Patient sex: F
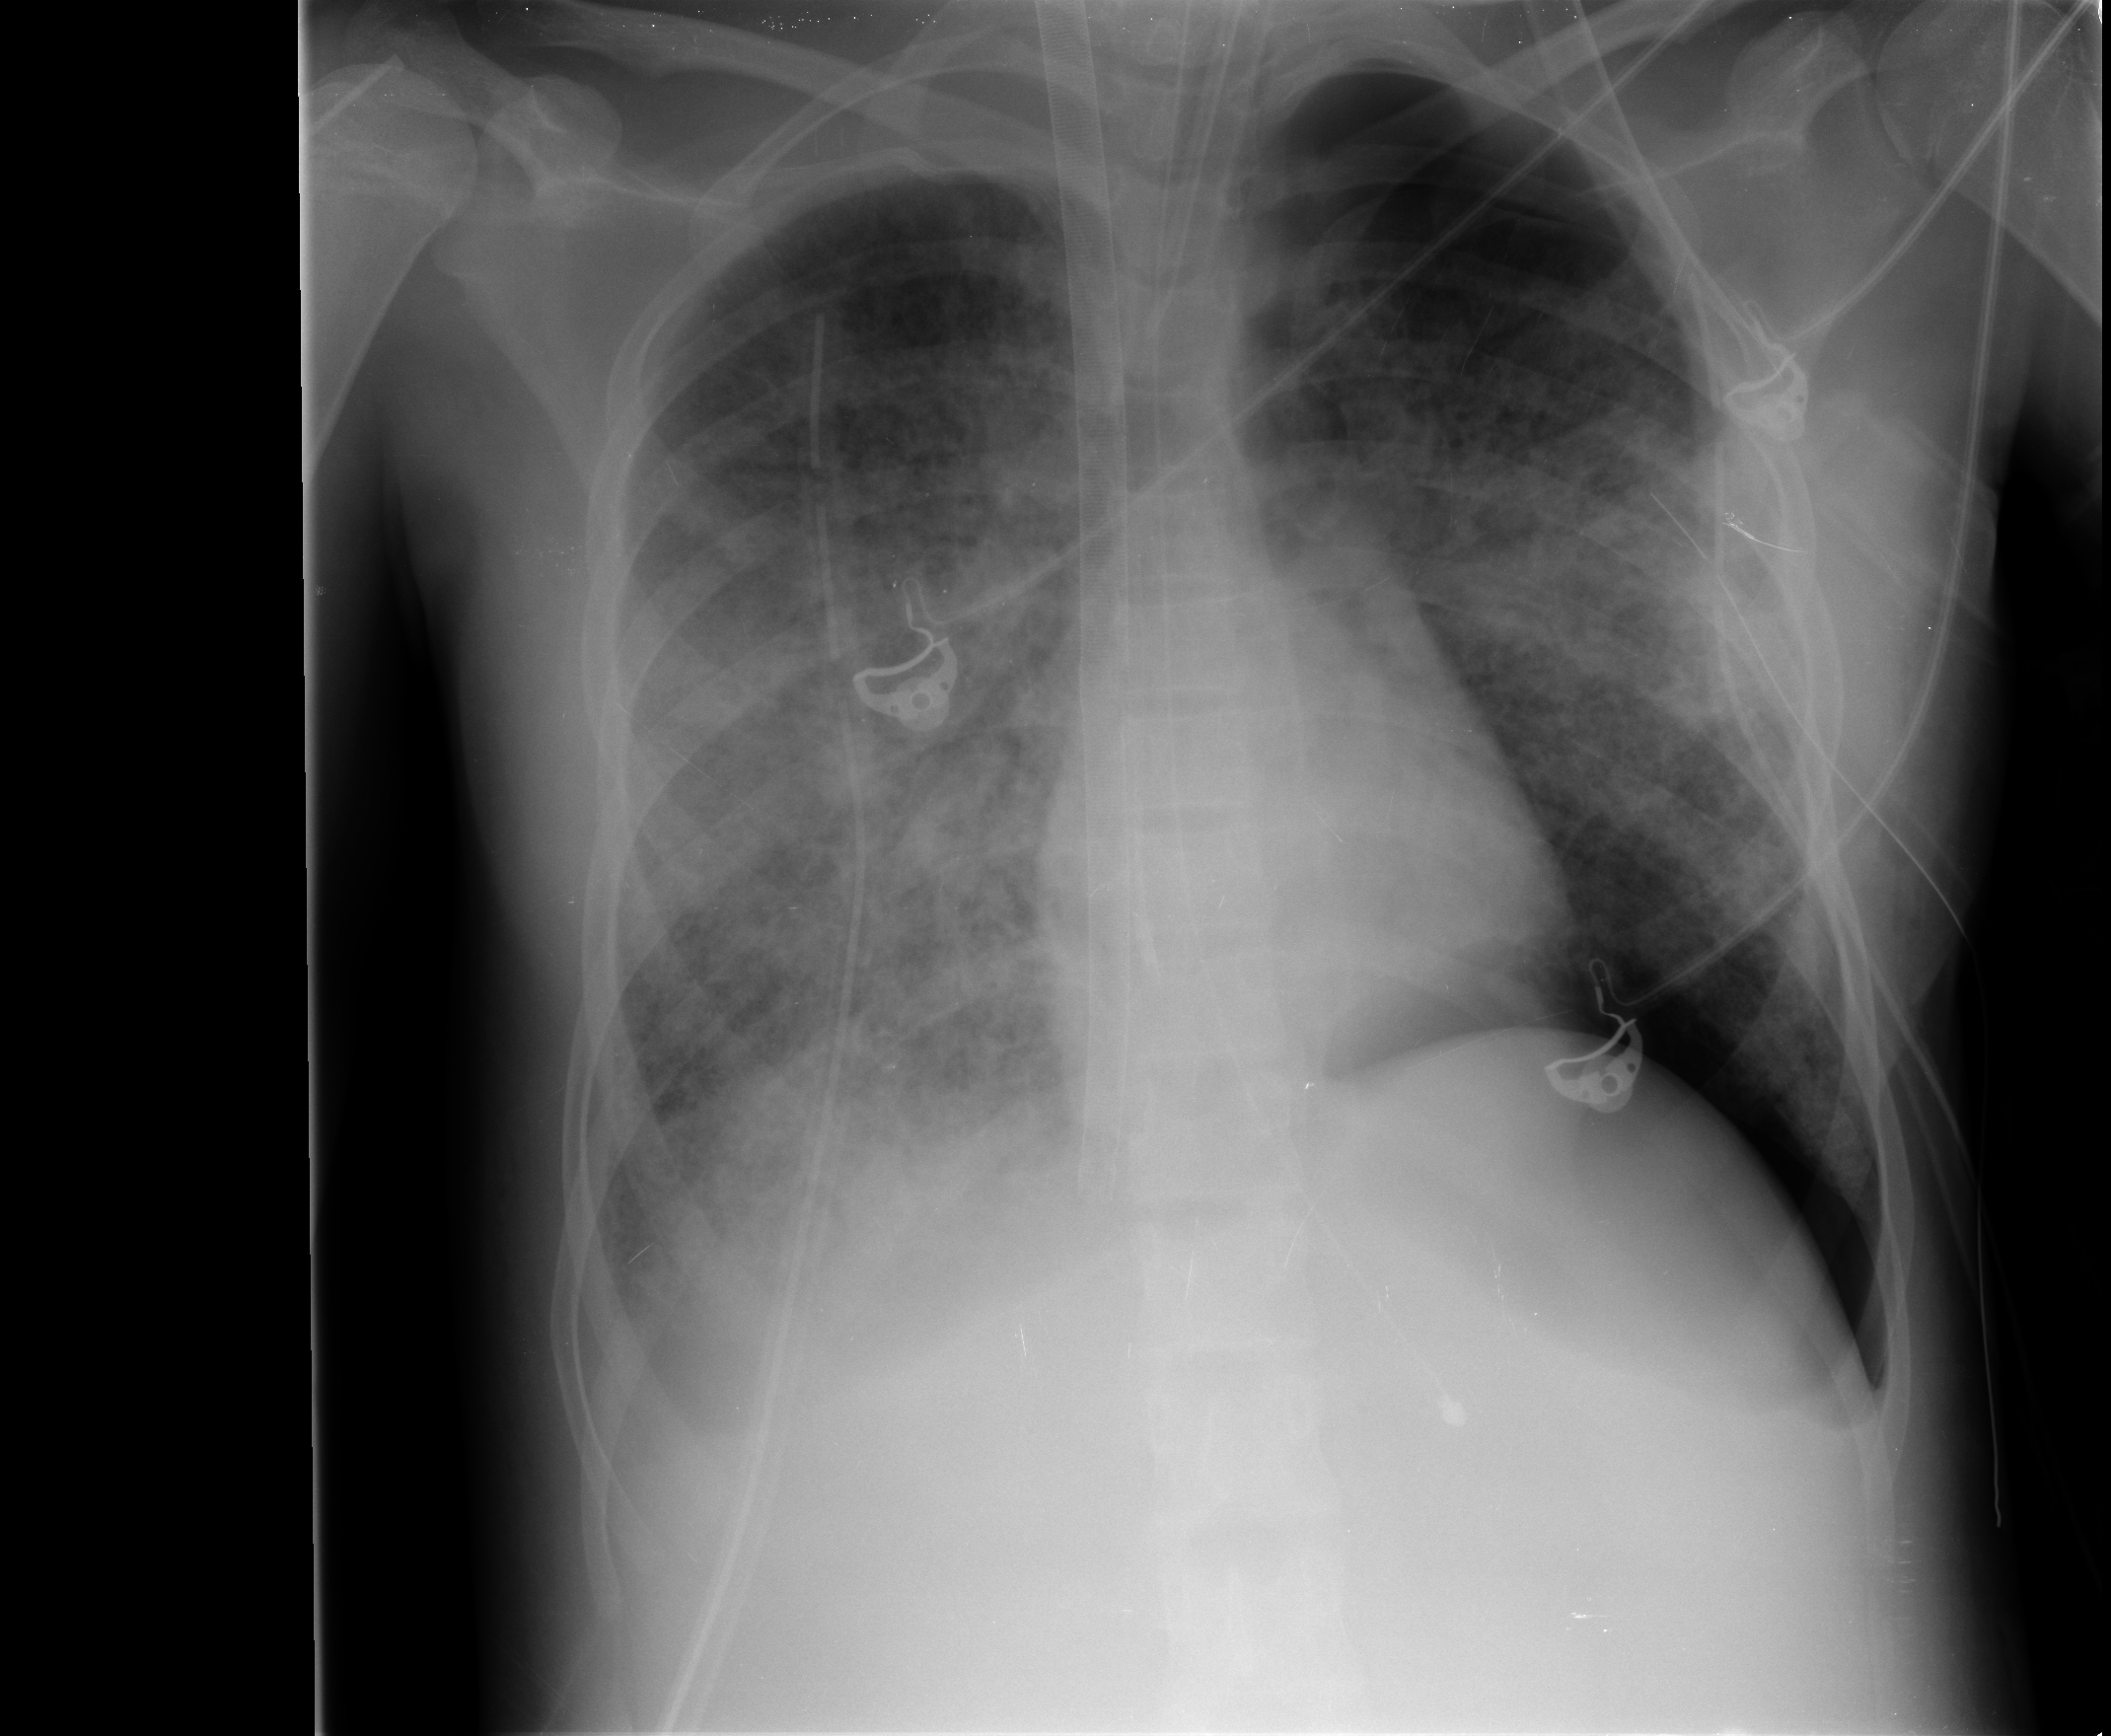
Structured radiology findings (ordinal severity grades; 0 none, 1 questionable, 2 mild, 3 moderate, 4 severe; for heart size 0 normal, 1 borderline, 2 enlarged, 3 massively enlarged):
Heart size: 0
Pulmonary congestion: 0
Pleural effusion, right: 2
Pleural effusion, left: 2
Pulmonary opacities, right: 4
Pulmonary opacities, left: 3
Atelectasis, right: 2
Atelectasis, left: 2